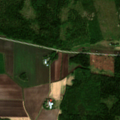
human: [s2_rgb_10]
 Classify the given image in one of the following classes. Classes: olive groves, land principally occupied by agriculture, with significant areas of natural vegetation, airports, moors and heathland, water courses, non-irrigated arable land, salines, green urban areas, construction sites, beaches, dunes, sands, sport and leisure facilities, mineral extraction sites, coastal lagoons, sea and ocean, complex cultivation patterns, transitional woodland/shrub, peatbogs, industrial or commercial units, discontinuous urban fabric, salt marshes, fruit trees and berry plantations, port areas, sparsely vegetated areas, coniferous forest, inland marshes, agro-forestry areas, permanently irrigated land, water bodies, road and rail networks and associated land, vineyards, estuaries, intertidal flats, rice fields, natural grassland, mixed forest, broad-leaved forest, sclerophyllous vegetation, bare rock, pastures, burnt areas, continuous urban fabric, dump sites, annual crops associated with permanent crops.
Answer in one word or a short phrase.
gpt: non-irrigated arable land, land principally occupied by agriculture, with significant areas of natural vegetation, coniferous forest, mixed forest, transitional woodland/shrub